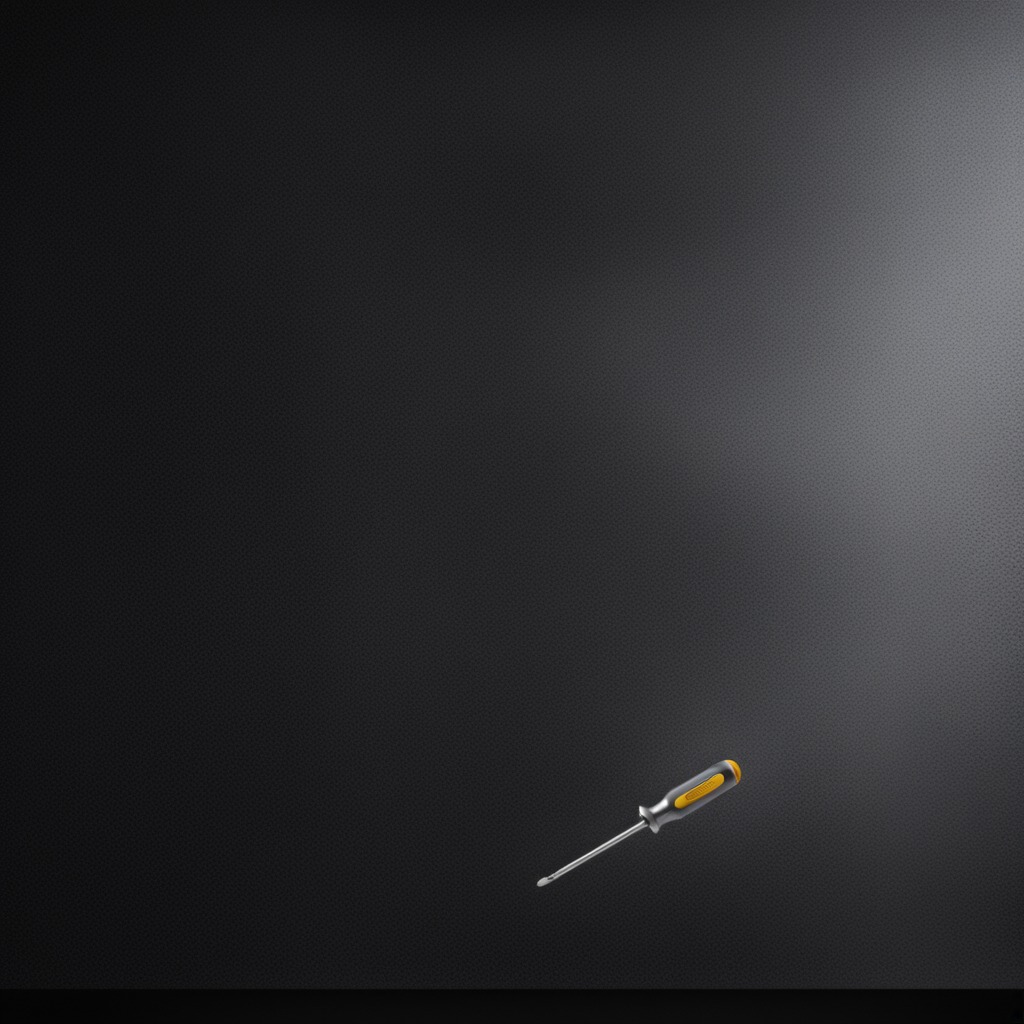
A screwdriver is lying on the granite tabletop.